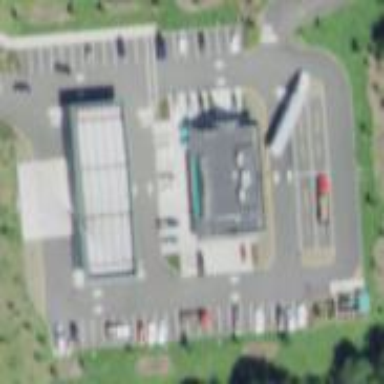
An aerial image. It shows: Fuel station.